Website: crate-barrel
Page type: payment
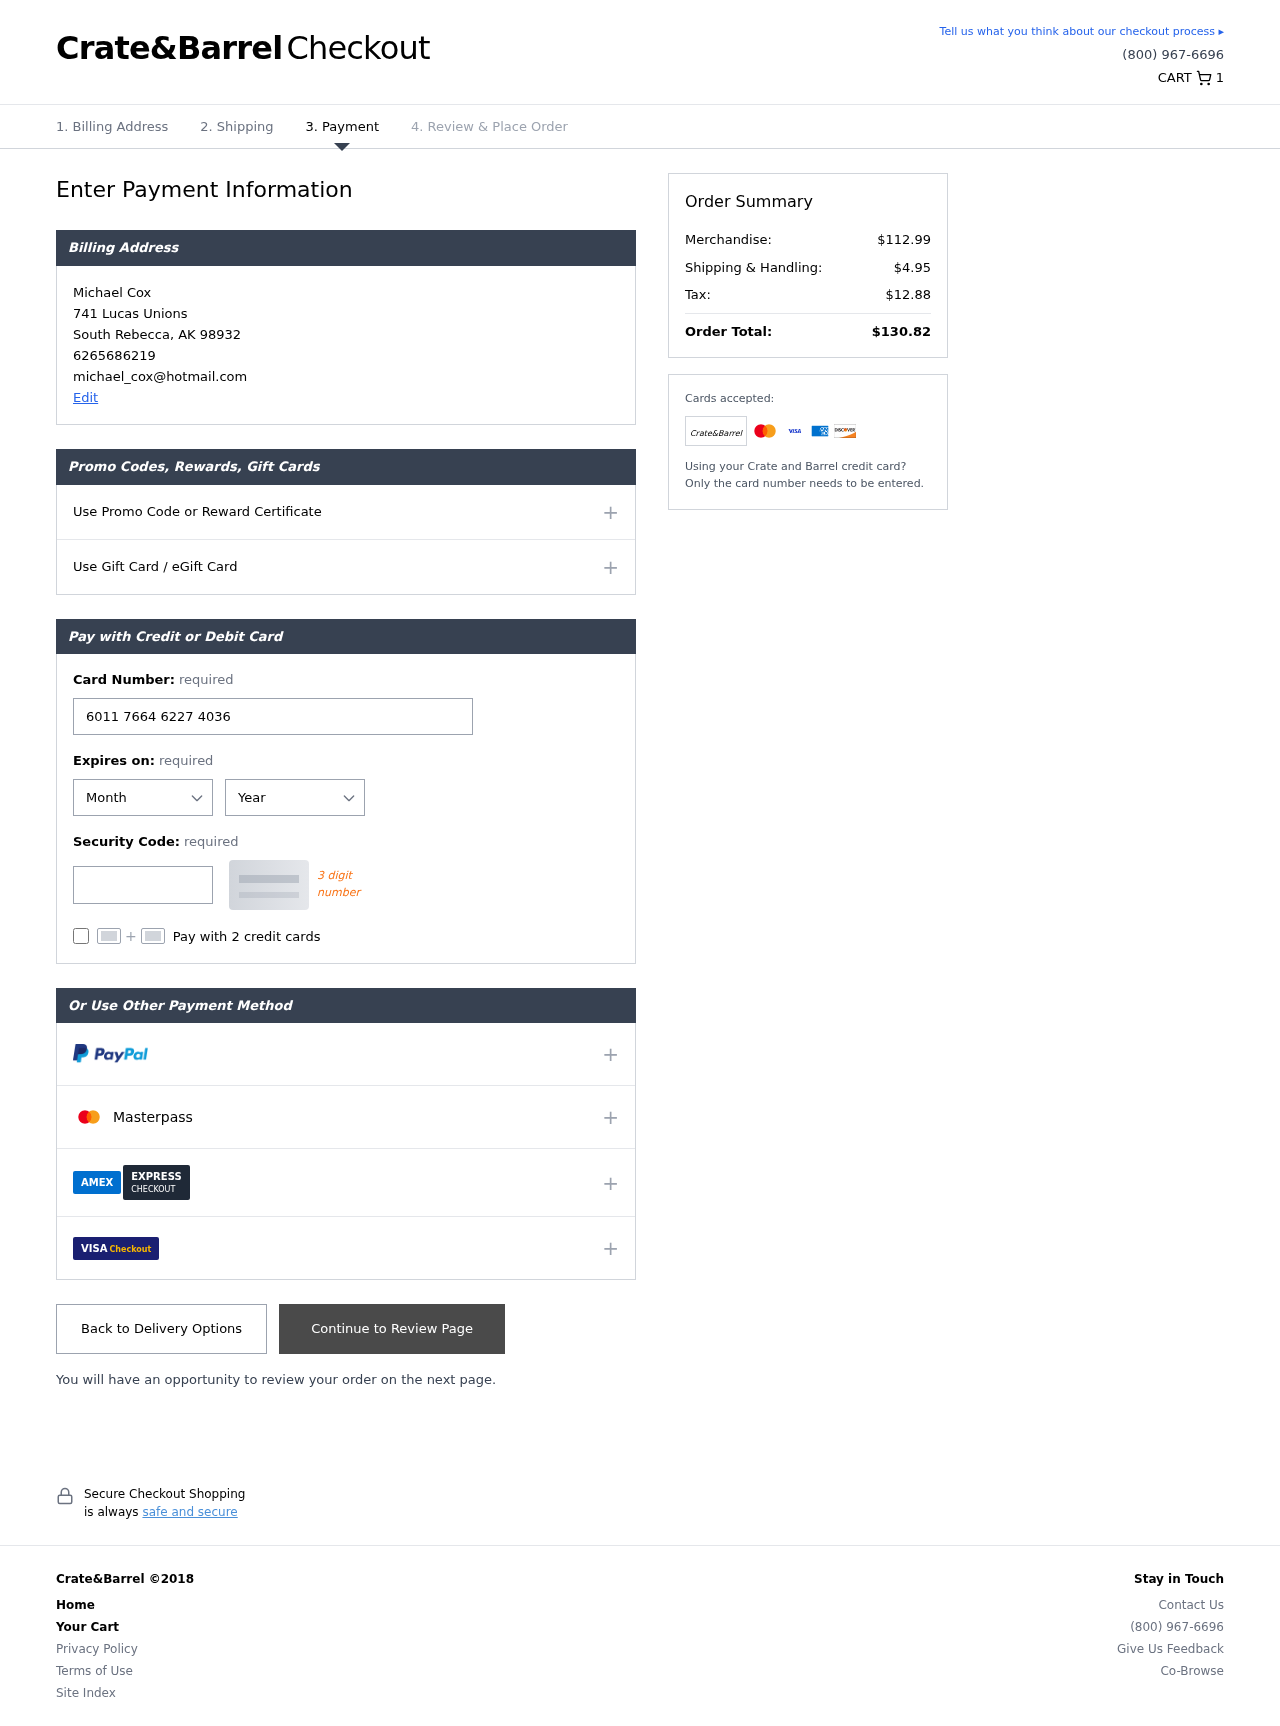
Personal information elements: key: PII_CARD_CVV
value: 430
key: PII_CARD_EXPIRY_MONTH
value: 02
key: PII_CARD_EXPIRY_YEAR
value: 27
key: PII_CARD_NUMBER
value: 6011 7664 6227 4036
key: PII_CITY
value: South Rebecca
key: PII_EMAIL
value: michael_cox@hotmail.com
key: PII_FULLNAME
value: Michael Cox
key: PII_PHONE
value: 6265686219
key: PII_POSTCODE
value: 98932
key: PII_STATE_ABBR
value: AK
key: PII_STREET
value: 741 Lucas Unions
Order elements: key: ORDER_NUM_ITEMS
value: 1
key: ORDER_SUBTOTAL
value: $112.99
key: ORDER_SHIPPING_COST
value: $4.95
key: ORDER_TAX
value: $12.88
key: ORDER_TOTAL
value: $130.82